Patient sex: F
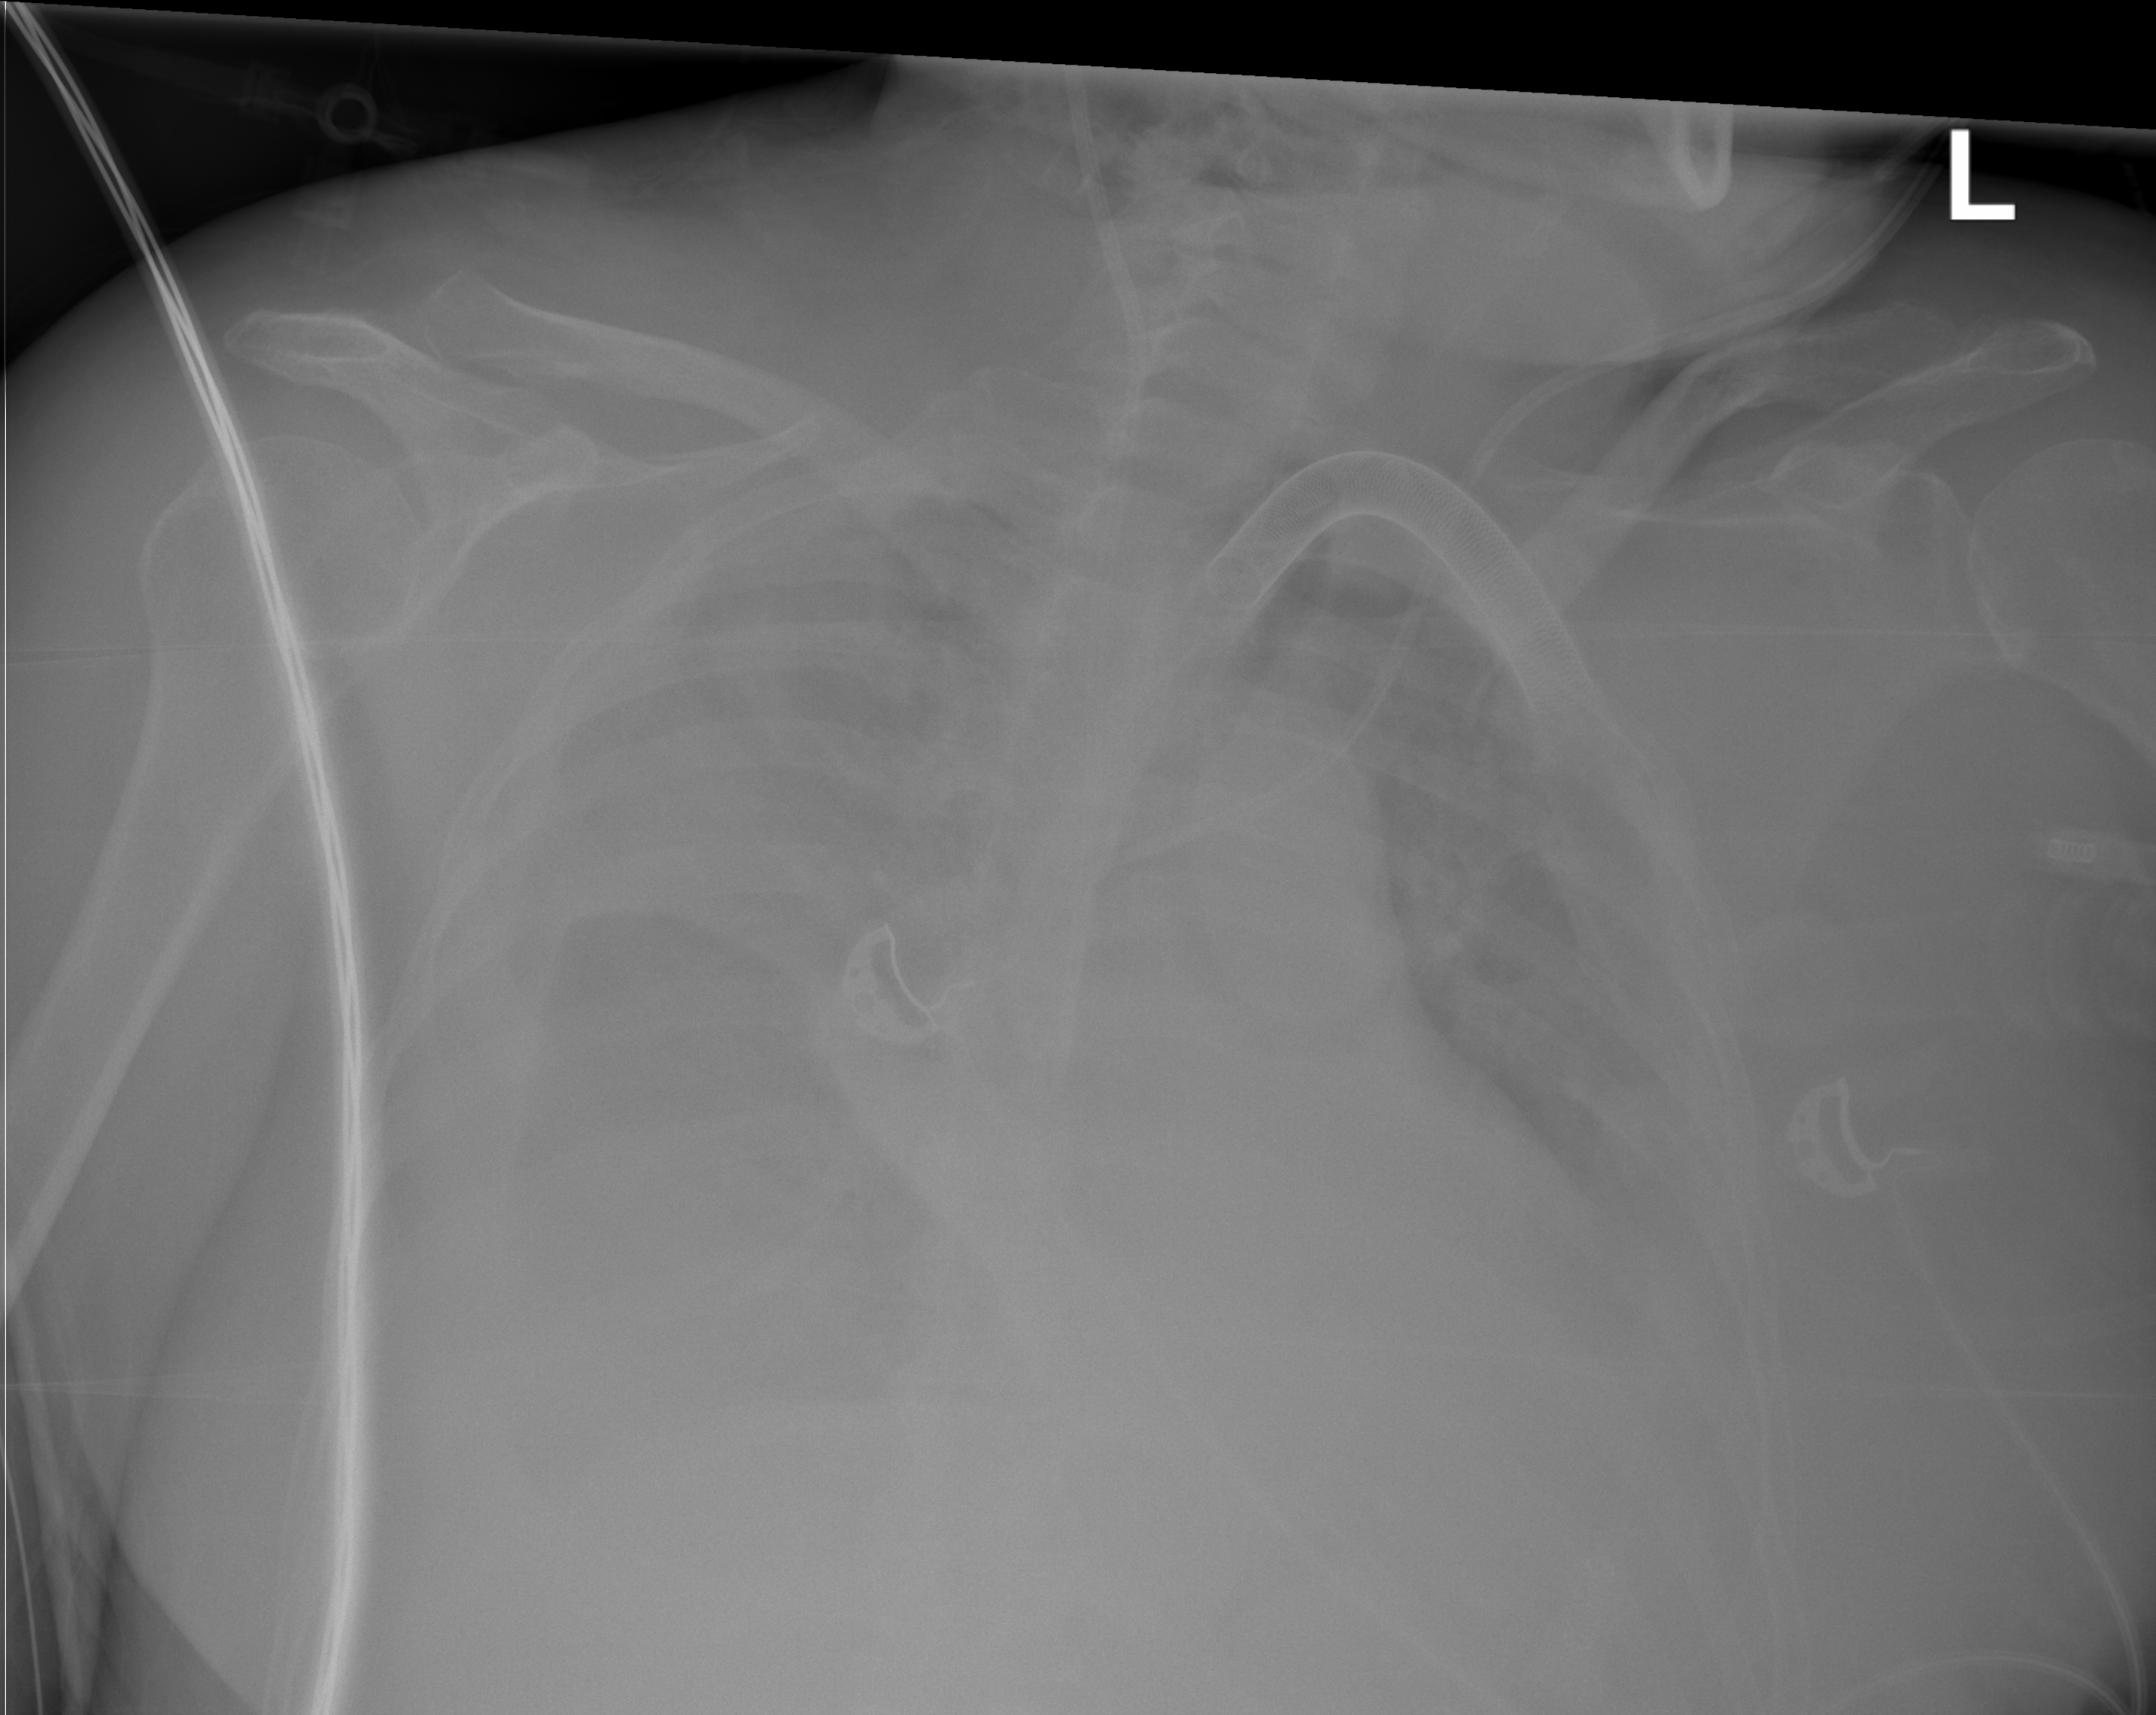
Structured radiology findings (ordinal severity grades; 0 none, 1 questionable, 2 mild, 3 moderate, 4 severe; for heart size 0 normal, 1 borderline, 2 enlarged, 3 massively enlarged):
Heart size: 1
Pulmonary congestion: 2
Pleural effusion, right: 0
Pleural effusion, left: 0
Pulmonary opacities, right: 3
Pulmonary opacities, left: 3
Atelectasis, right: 3
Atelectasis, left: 3